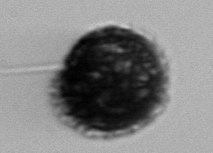
Label: Gonyaulax